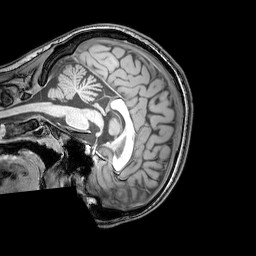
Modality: T1w
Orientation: sagittal
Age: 20
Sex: female
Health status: healthy
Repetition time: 0.081 s
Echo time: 0.037 s